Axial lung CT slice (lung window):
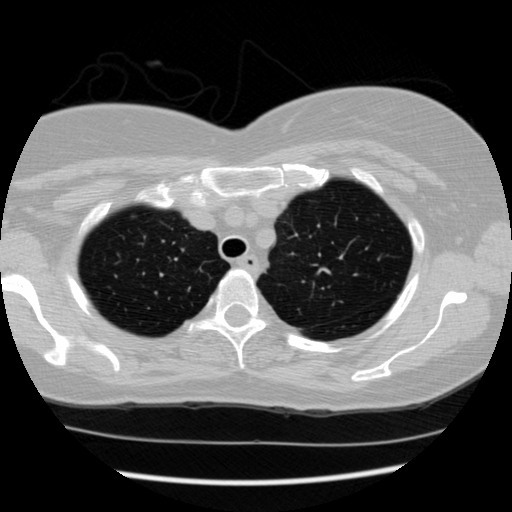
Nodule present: no